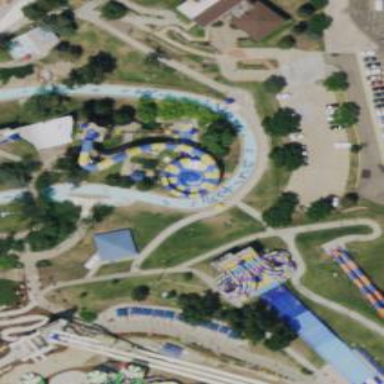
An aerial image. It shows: Water slide attraction.